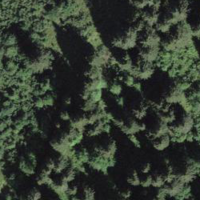
EUNIS habitat code: 43
Species observed at this site:
Alnus alnobetula
Sorbus aucuparia